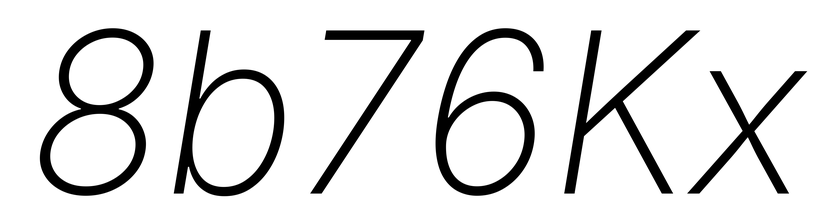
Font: Inter-Italic_ExtraLight_Italic